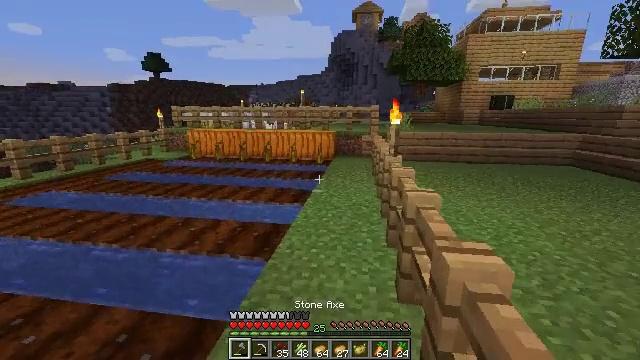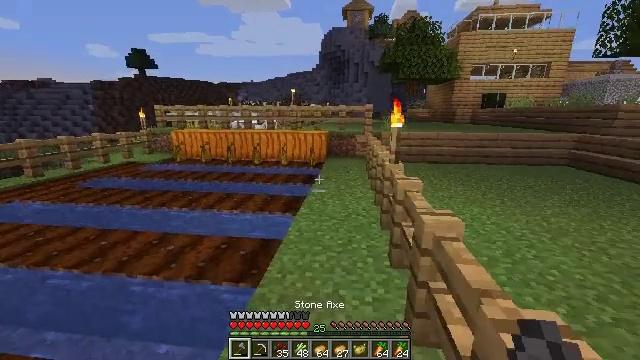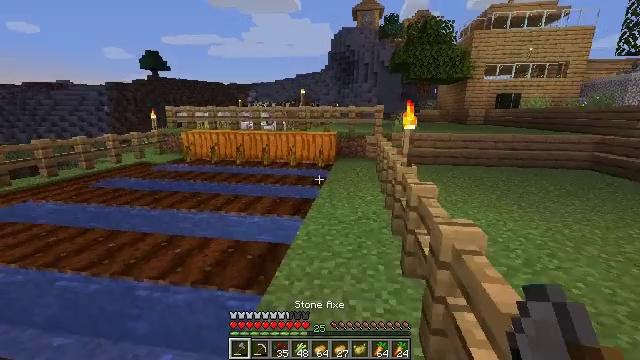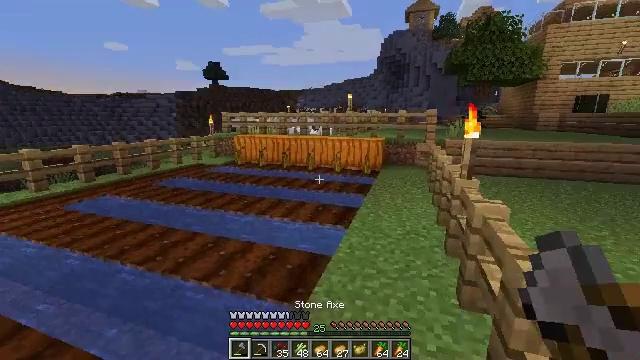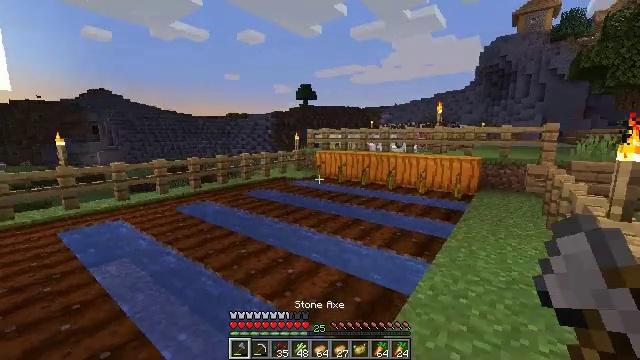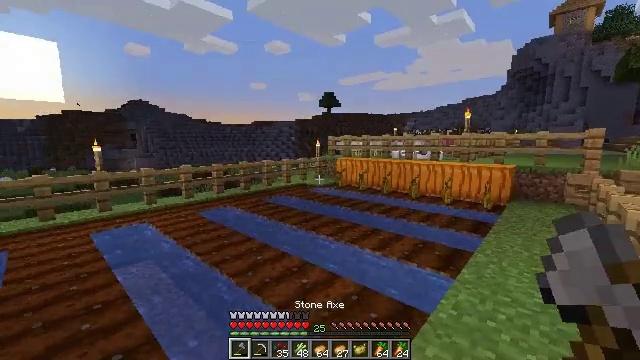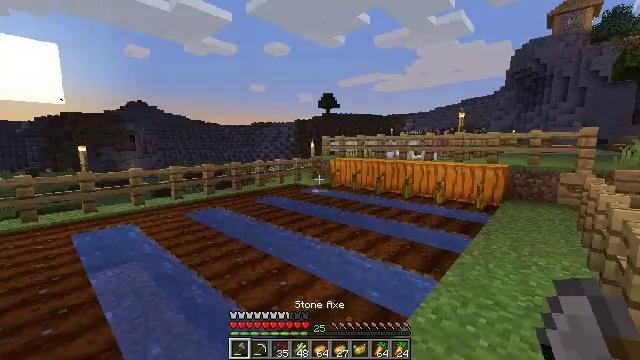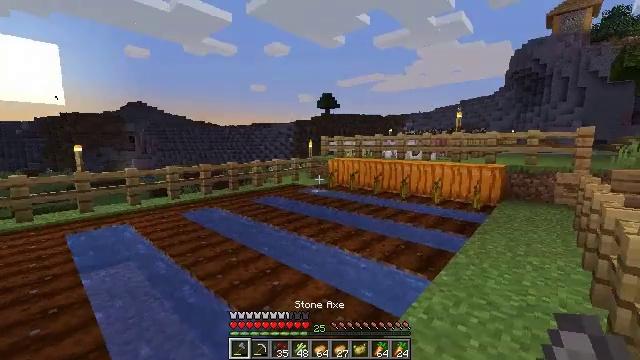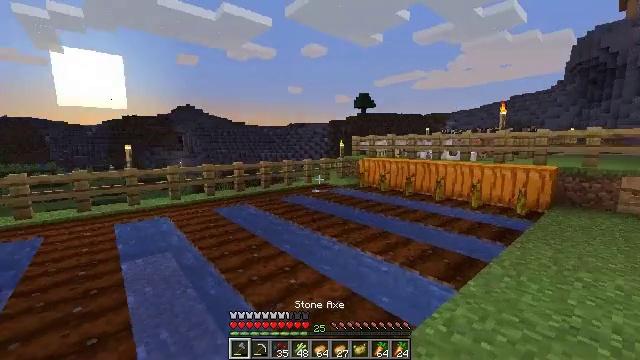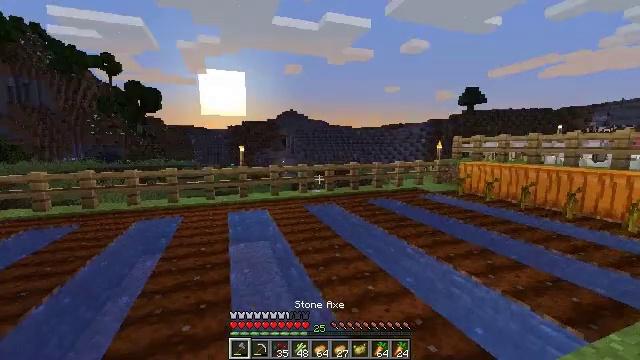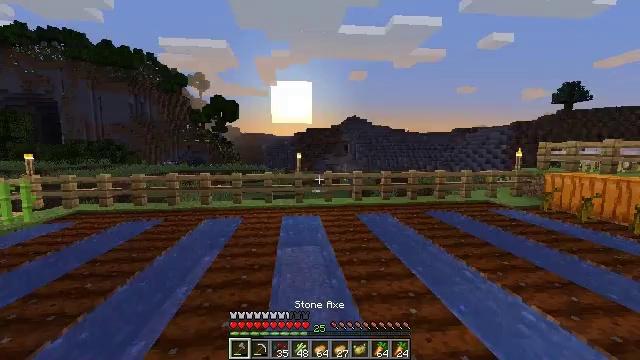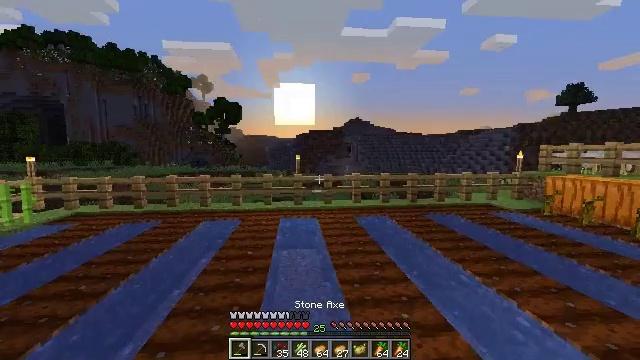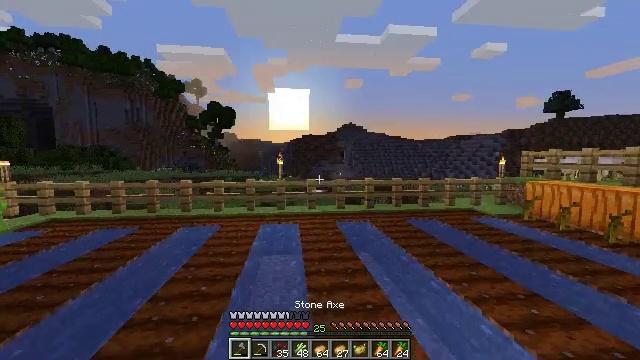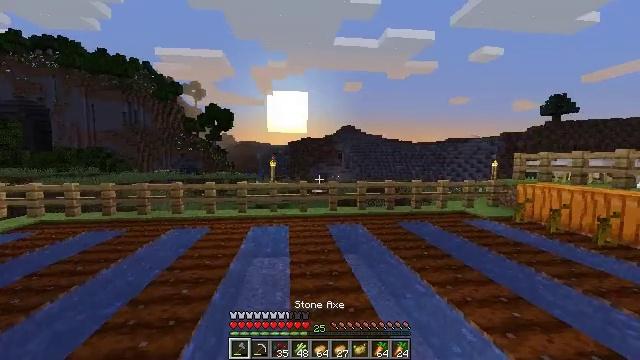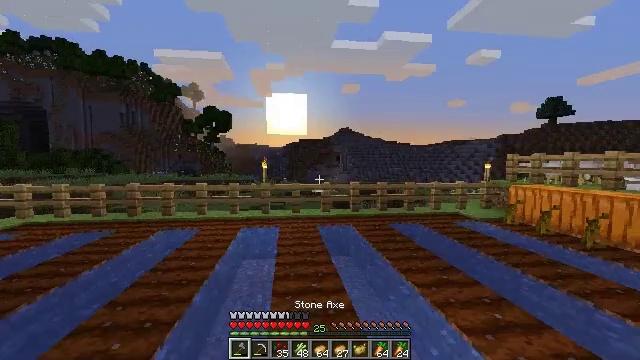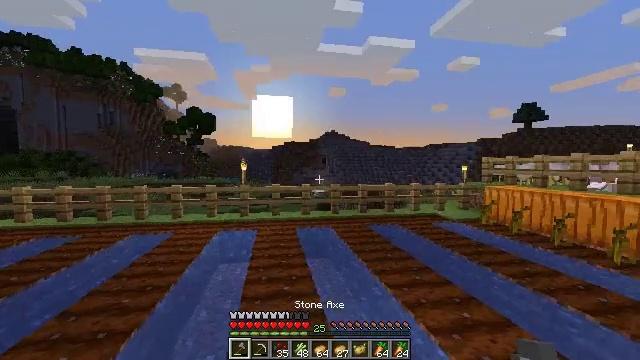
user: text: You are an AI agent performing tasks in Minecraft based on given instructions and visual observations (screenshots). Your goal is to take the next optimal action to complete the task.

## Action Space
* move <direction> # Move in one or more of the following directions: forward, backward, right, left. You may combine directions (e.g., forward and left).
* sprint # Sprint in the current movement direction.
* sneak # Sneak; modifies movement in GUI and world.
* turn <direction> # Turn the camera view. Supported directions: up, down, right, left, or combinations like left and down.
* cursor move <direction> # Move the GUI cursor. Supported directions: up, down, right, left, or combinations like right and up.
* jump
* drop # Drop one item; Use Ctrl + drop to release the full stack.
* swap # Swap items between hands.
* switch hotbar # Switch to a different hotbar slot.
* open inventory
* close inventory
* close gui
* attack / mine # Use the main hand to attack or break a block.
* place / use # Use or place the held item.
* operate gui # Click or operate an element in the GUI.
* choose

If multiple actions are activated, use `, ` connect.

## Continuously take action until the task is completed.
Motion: motion action
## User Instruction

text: Drop a poisonous potato.
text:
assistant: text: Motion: move forward, turn right
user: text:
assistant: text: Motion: move forward, turn left
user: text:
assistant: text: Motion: move forward, turn left and up
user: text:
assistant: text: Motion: move forward and move right, turn left and up
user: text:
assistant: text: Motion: move right, turn left and up
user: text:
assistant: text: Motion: move right
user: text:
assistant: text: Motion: move right
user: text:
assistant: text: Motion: move right, turn left
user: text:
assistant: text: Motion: move right, turn left
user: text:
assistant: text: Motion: move right, turn left and up
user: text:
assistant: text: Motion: move right
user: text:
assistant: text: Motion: move right, turn right and up
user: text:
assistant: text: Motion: move right
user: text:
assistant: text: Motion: move right
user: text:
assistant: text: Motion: move forward and move right, turn right
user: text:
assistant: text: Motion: move forward and move right, turn right
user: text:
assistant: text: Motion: move forward and move right, turn right and down
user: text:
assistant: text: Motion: move forward and move right, turn right and down
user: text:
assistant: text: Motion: move forward
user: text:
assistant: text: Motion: move forward
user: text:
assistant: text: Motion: move forward
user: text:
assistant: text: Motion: move forward
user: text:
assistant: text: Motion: move forward
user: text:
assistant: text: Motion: move forward
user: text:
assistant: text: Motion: move forward, turn right
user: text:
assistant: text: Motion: move forward, turn right and down
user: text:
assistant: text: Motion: move forward, turn right and down
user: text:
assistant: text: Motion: move forward, turn right
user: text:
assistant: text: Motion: move forward
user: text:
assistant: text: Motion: move forward